Interaction volume radius: 5 \u00c5
Interaction volume height: 15 \u00c5
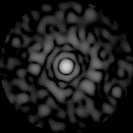
Disorder parameter: 0.8719